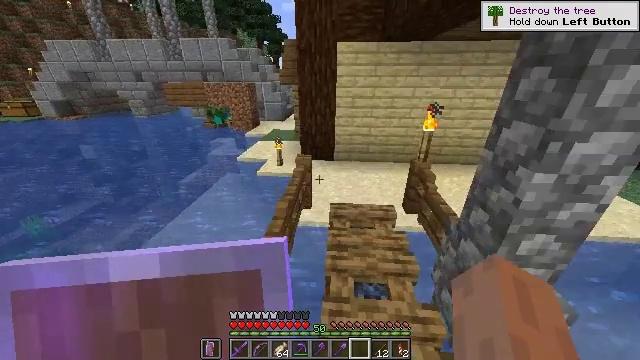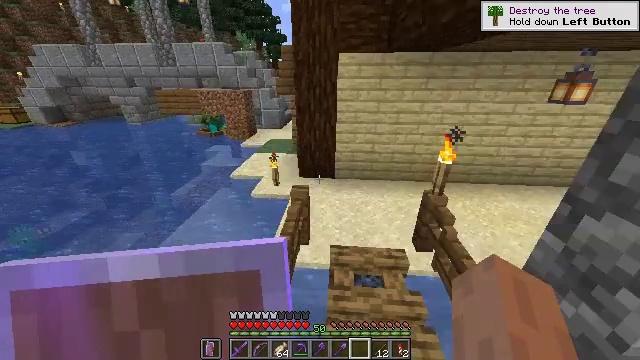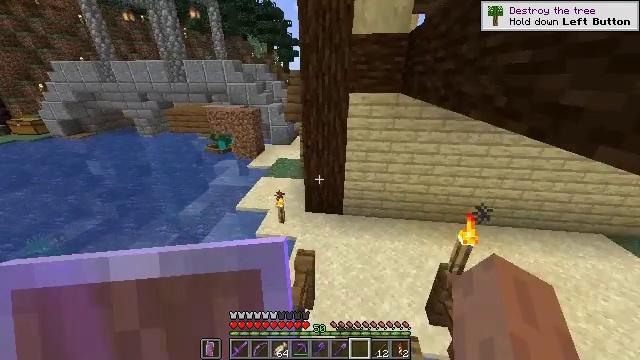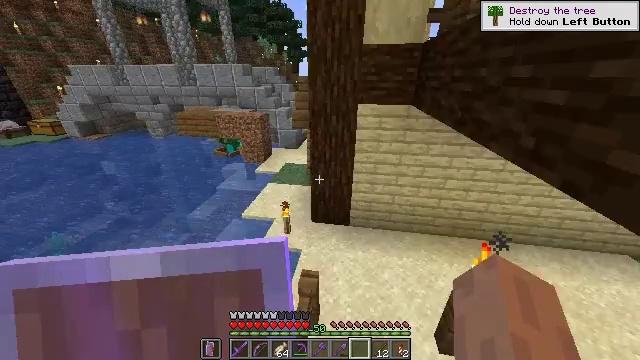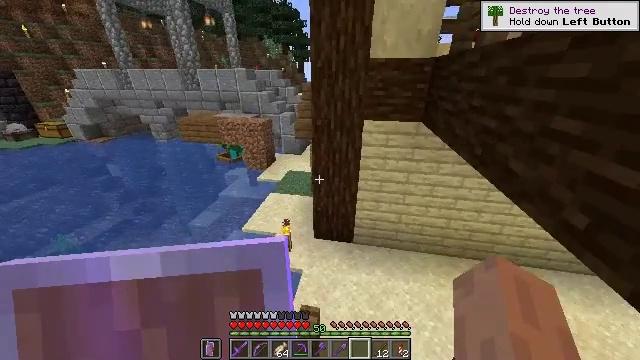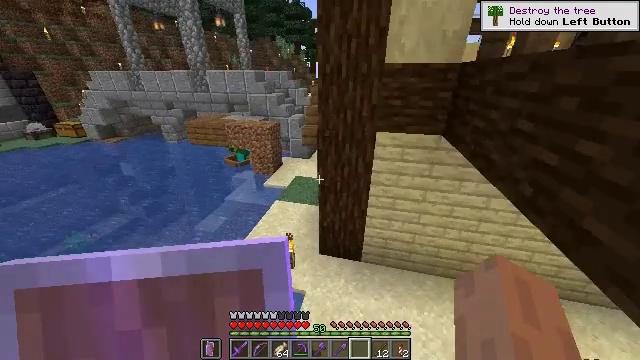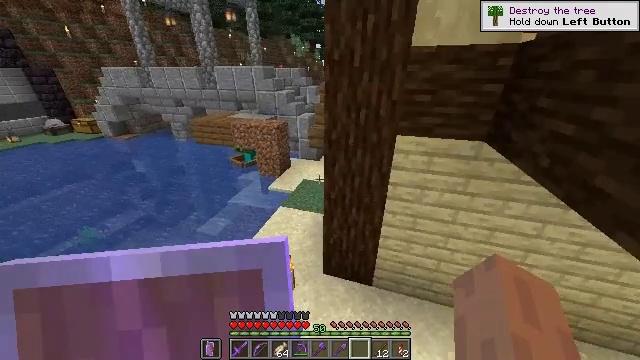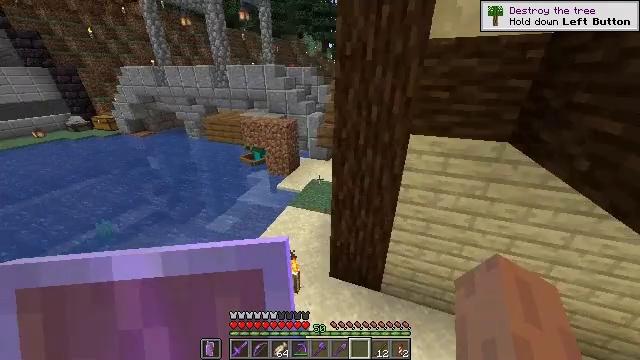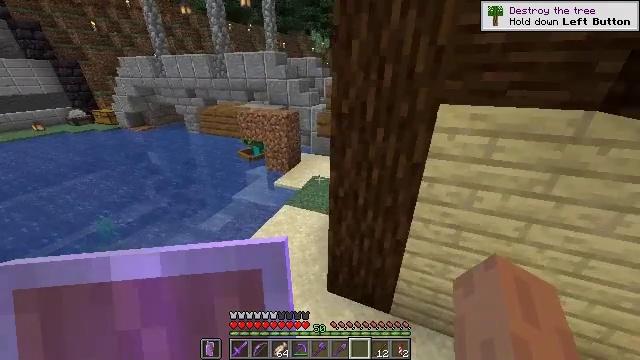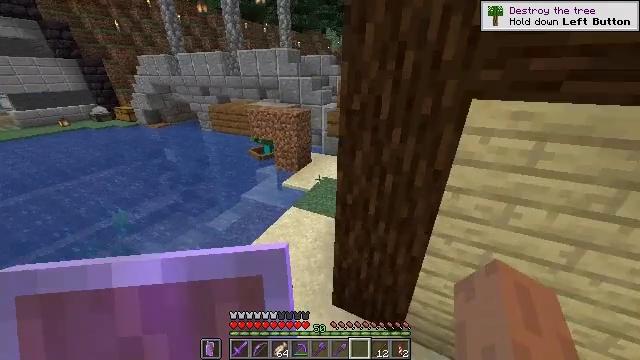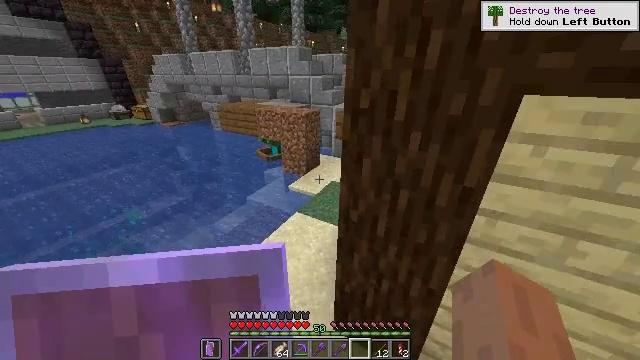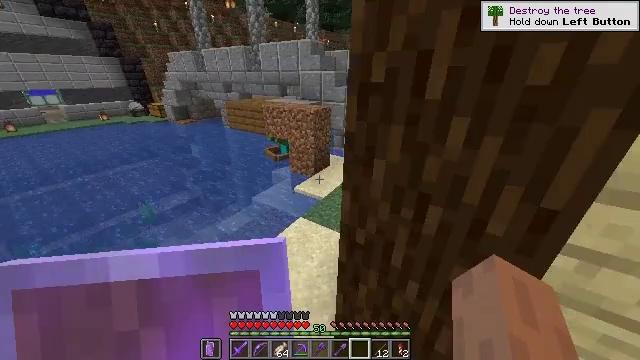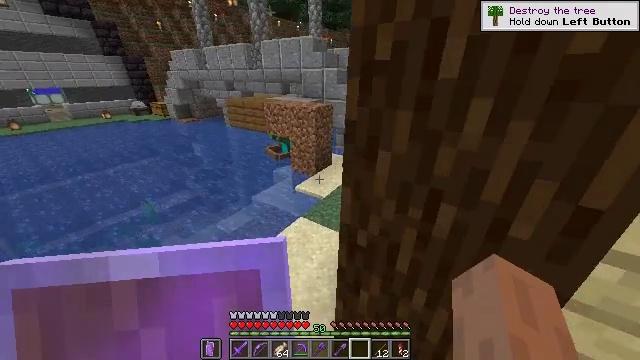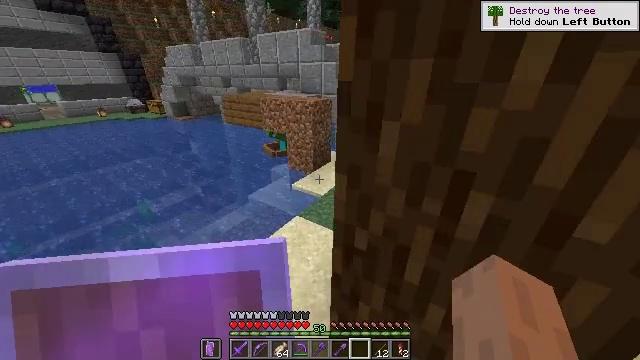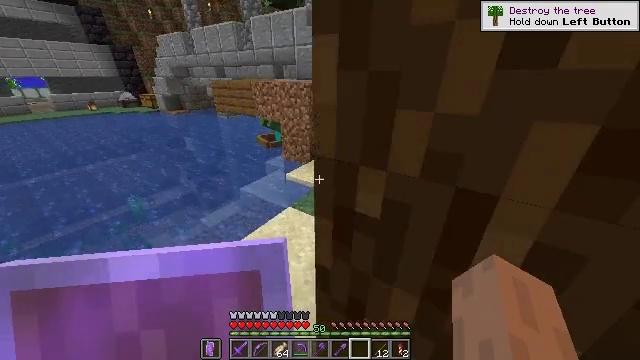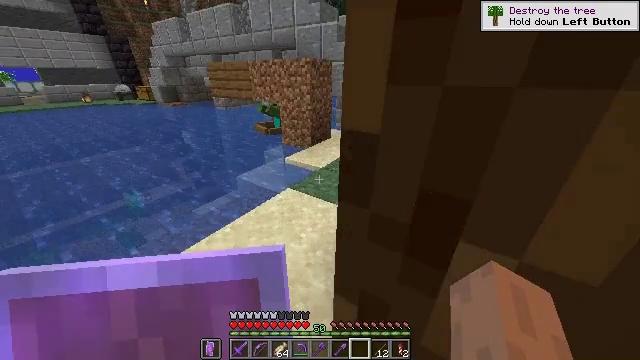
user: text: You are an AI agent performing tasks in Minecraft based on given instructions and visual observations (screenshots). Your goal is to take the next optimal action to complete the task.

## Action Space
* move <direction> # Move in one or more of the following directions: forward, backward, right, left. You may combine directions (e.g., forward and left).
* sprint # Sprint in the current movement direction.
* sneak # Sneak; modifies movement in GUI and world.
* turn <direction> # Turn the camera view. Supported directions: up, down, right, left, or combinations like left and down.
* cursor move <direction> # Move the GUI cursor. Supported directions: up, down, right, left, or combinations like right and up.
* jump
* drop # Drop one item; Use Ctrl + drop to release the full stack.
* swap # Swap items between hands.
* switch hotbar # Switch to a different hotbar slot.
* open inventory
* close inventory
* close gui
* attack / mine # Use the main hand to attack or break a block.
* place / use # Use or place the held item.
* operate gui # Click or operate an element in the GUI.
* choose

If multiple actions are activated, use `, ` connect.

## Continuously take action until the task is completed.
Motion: motion action
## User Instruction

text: Craft a purple banner.
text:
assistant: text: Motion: move forward, sprint
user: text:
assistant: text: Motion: move forward, sprint, turn left
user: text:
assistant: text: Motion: move forward, sprint, turn left
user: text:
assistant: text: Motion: move forward, sprint, turn left
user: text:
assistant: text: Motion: move forward, sprint, turn left
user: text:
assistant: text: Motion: move forward, sprint, turn left
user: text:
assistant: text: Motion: move forward, sprint, turn left
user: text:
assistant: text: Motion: move forward, sprint, turn left
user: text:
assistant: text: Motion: move forward, sprint, turn left
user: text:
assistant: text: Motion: move forward, sprint, turn left
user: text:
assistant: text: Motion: move forward, sprint, turn left
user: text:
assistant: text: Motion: move forward, sprint
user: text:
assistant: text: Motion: move forward, sprint
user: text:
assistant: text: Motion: move forward, sprint
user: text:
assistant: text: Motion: move forward, sprint
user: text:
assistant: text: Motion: move forward, sprint
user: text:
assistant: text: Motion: move forward, sprint
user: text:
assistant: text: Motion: move forward, sprint
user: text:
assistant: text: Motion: move forward, sprint, turn right
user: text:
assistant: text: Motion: move forward, sprint, turn right
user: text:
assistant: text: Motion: move forward, sprint
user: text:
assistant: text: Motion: move forward, sprint, turn right
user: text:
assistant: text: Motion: move forward, sprint, turn right
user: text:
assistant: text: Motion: move forward, sprint, turn right and up
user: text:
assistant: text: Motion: move forward, sprint, turn right
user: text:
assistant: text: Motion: move forward, sprint
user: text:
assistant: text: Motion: move forward, sprint
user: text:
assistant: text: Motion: move forward, sprint
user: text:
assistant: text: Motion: move forward, sprint, turn right
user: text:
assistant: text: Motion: move forward, sprint, turn right